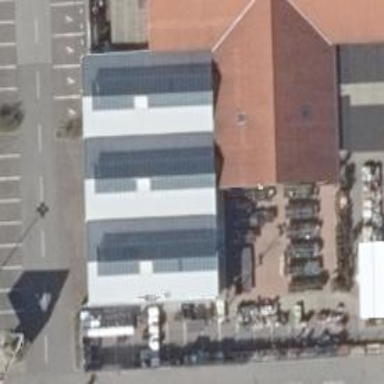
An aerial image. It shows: Garden center.